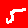
Digit: 5